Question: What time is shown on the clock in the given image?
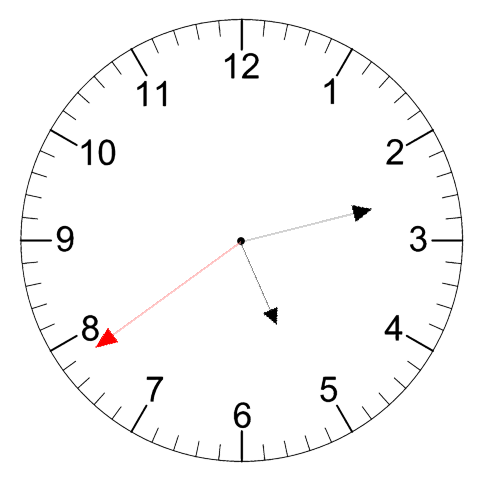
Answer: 05:12:39